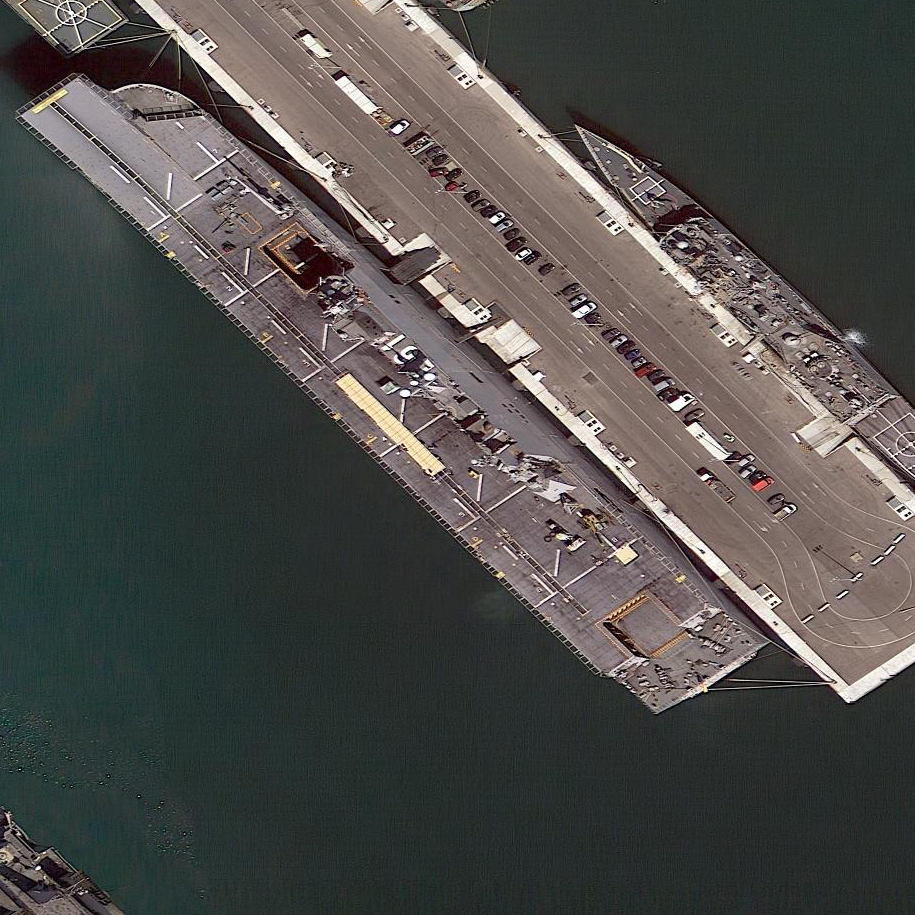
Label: assault